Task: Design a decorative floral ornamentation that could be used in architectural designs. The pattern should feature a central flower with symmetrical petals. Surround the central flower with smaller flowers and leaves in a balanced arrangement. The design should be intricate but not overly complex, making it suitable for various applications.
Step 1279:
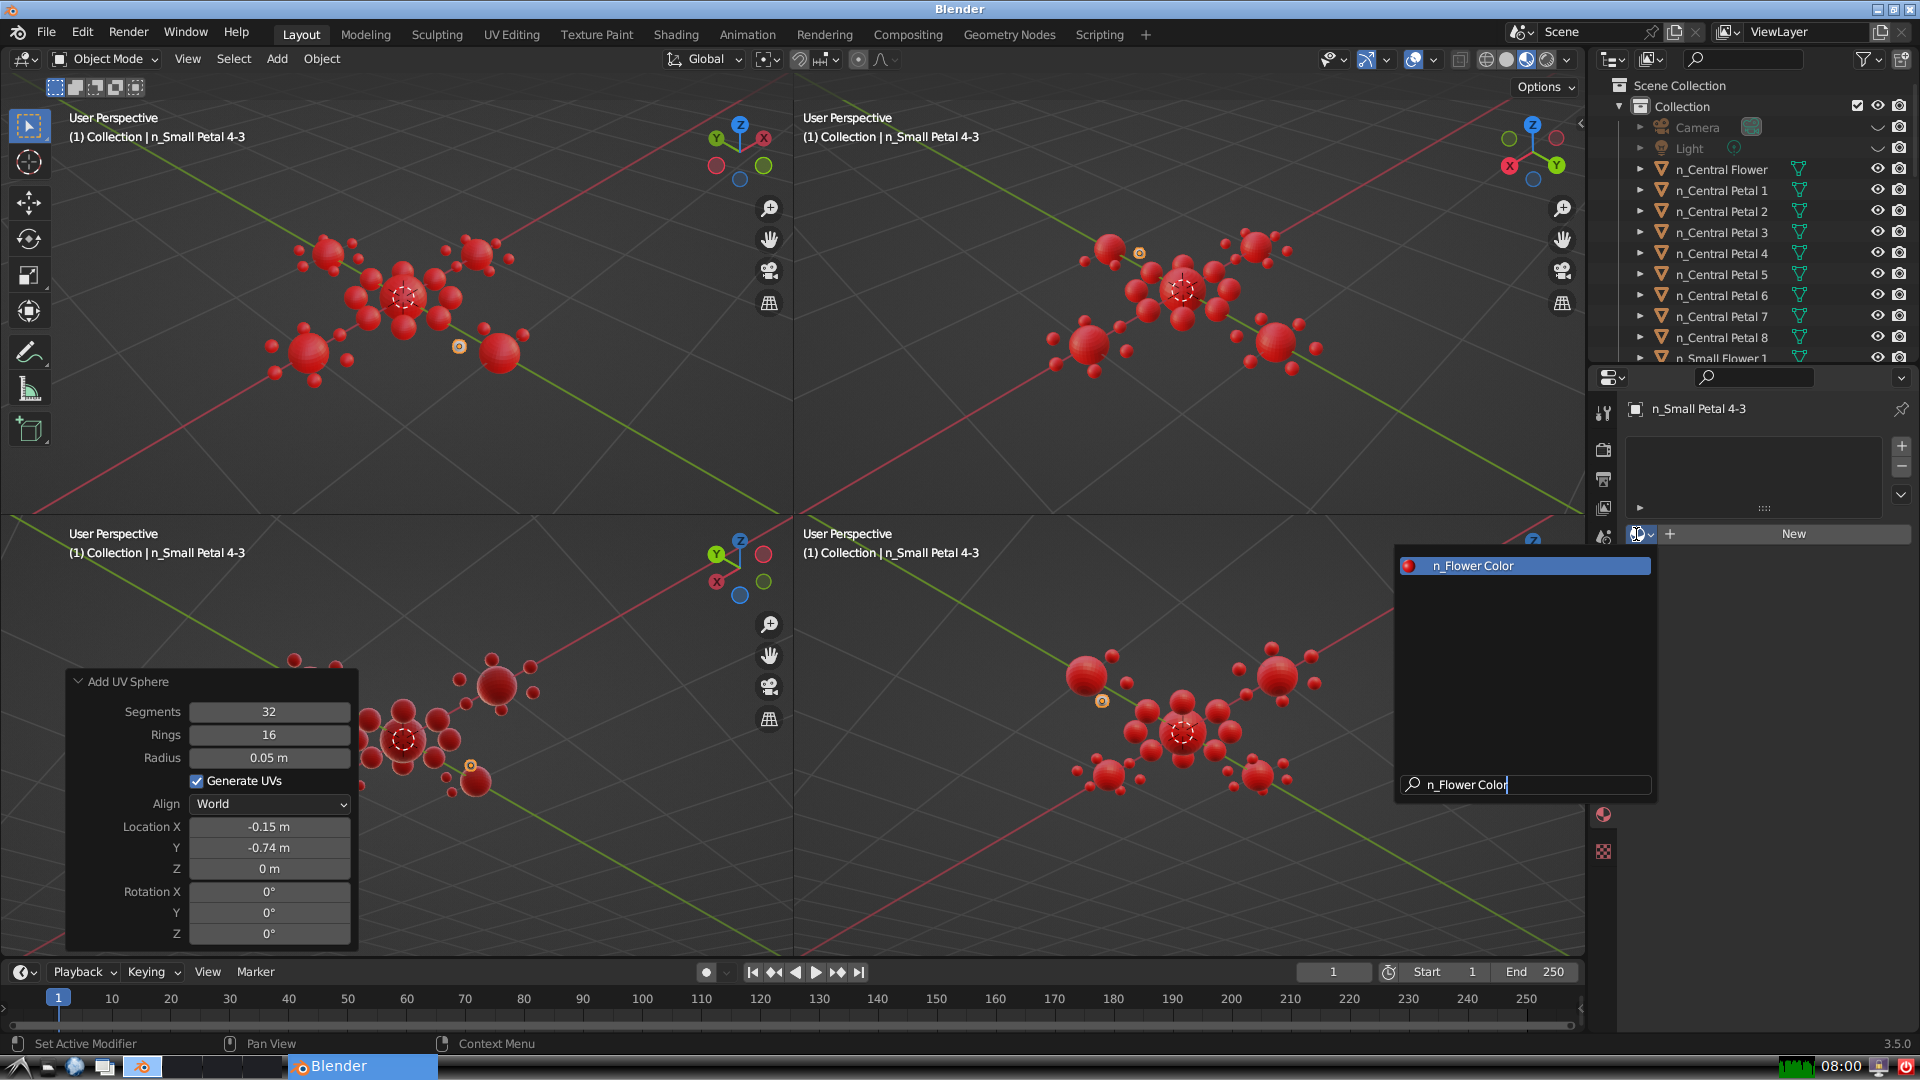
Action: {"key_press": ['Return']}